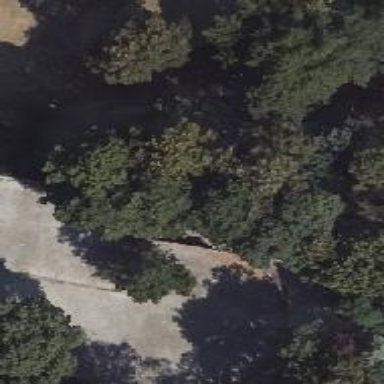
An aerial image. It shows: Broadleaved deciduous tree located in park.